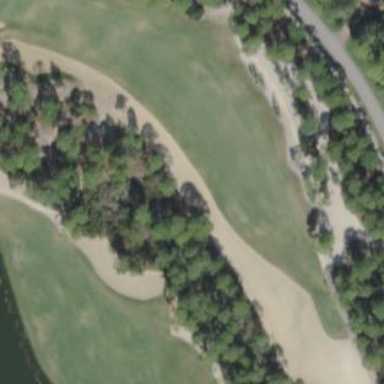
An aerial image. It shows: Grassy area designated as golf fairway.